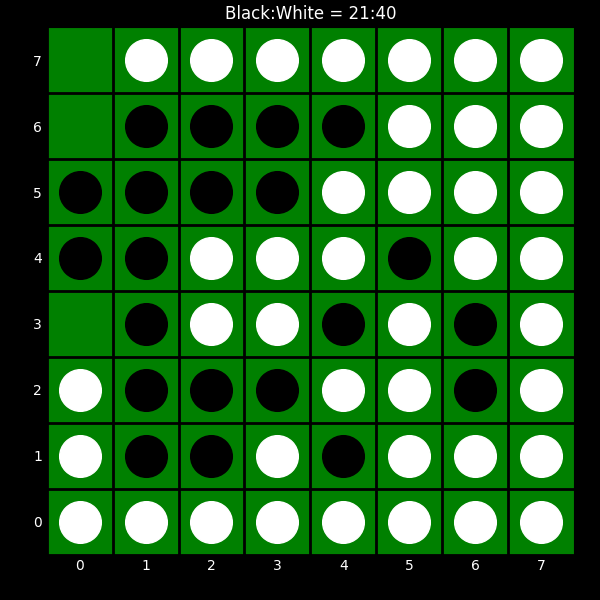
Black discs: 21
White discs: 40